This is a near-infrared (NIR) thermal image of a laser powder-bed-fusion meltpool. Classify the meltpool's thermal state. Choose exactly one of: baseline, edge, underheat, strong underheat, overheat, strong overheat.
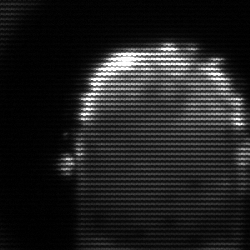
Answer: baseline